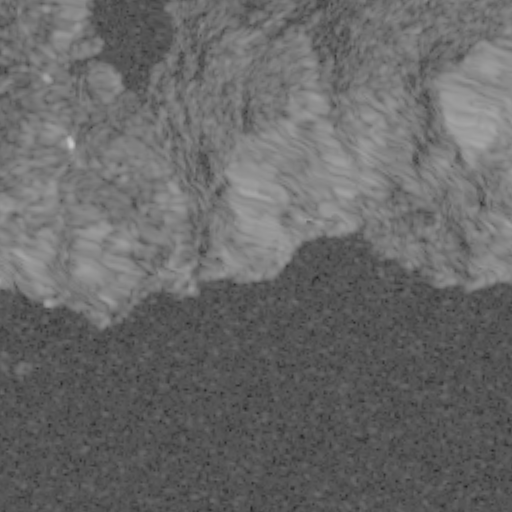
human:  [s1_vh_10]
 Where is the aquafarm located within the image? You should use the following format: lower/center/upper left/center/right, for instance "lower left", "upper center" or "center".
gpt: The aquafarm is located in the lower left of the image.
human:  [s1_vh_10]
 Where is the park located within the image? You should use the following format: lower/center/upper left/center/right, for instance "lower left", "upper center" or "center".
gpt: The park is located in the upper left of the image.
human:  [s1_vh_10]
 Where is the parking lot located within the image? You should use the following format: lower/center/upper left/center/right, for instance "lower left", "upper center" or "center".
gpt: The parking lot is located in the center left of the image.
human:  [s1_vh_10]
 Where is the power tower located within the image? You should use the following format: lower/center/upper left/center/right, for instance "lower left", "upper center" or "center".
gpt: There is no power tower in the image.

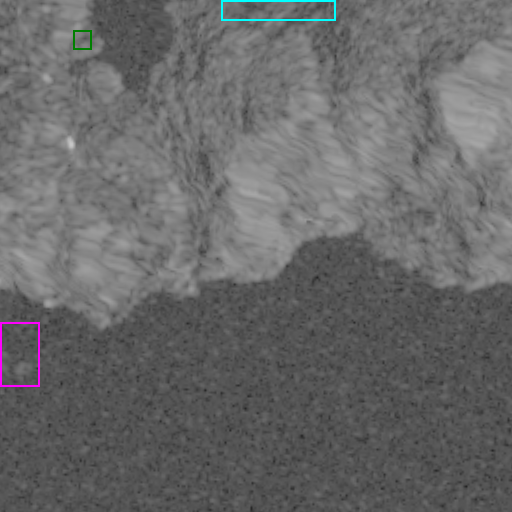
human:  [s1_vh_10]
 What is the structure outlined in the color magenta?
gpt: The structure outlined in magenta is an aquafarm.
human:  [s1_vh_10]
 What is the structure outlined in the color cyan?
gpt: The structure outlined in cyan is a crop field.
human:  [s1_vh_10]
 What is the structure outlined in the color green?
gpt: The structure outlined in green is a park.
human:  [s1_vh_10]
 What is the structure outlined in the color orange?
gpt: There is no orange outline.